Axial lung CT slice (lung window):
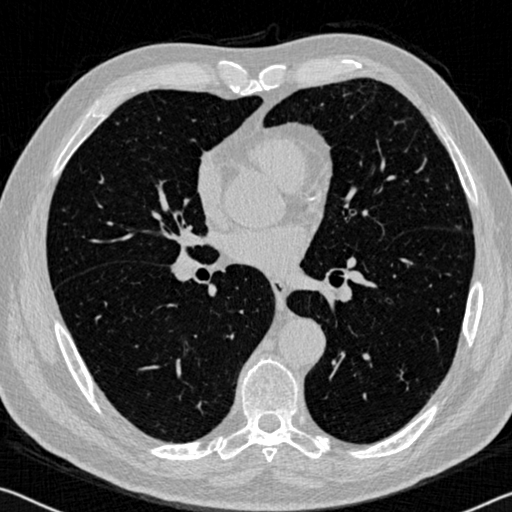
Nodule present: no